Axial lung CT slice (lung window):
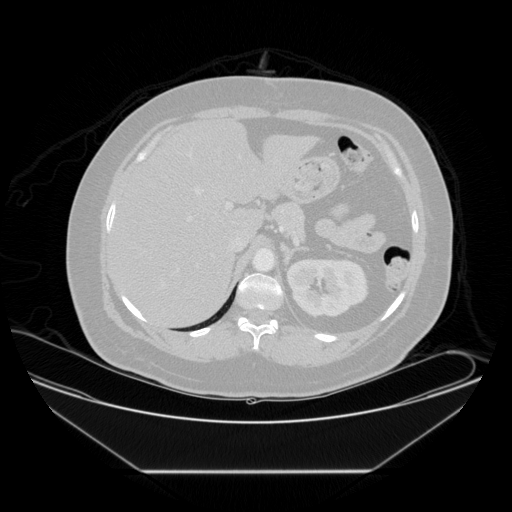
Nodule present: no